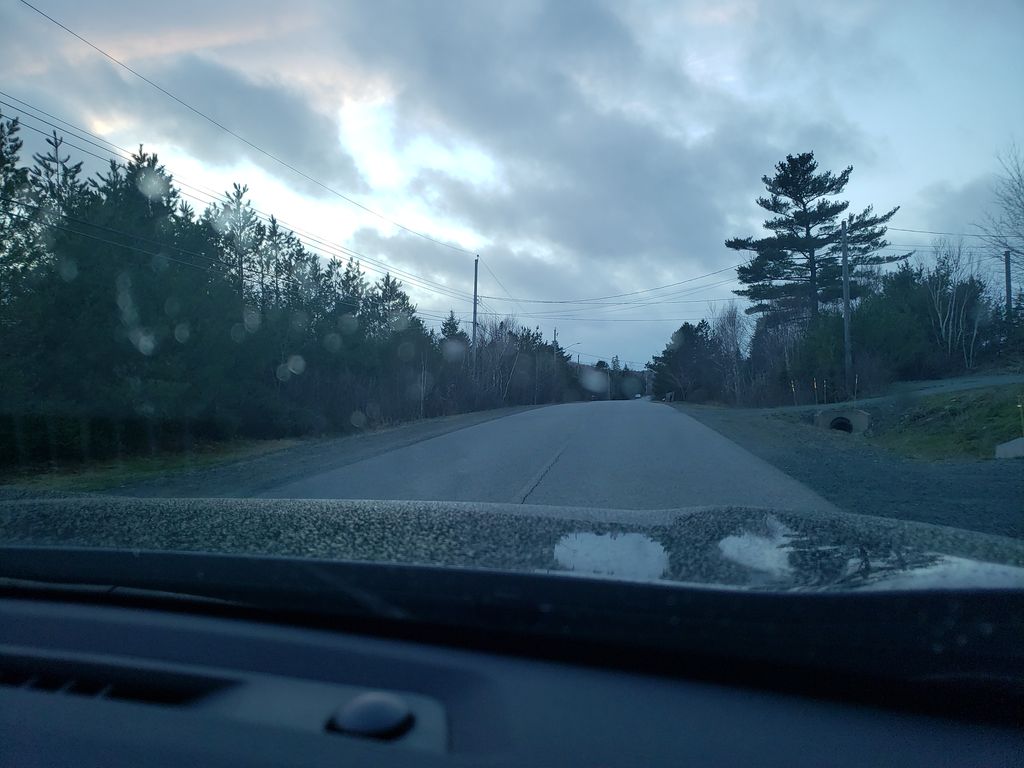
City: halifax